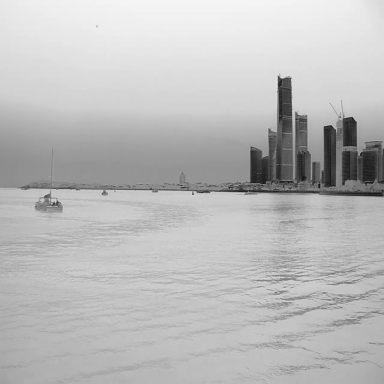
There are seven objects shown in the infrared image, including a sailboat, five bulk_carriers, and a container_ship.